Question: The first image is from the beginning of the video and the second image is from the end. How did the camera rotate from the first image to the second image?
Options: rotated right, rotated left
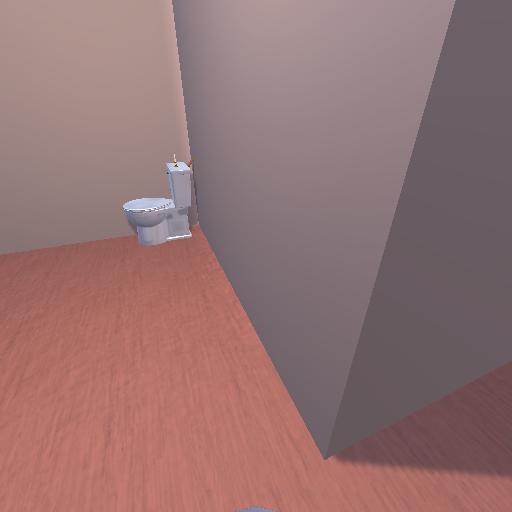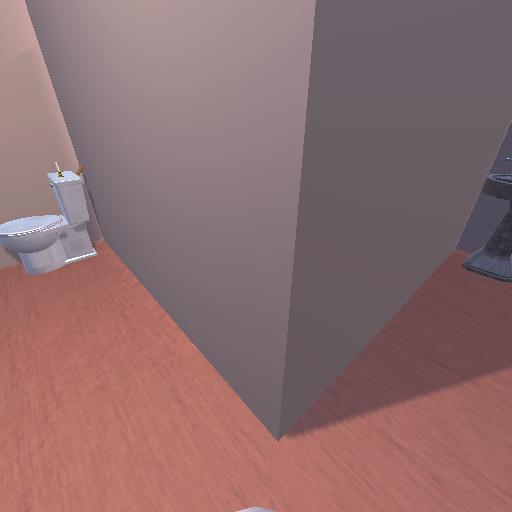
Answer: rotated right